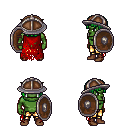
a pixel art fantasy rpg character, male body template, orc, green skin, red tattered cape, gold greaves, green pageboy hairstyle, chain helm, brown shoes, shield, four views (front, back, left, right), 2x2 character sprite sheet, small pixel art, hard edges, no anti-aliasing